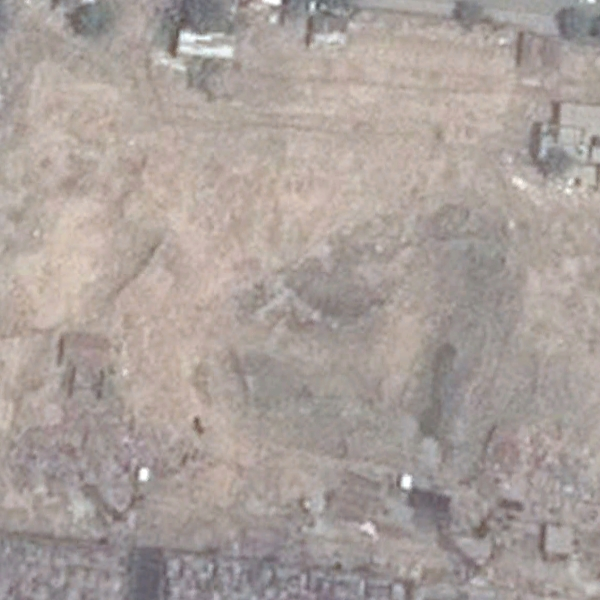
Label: BareLand